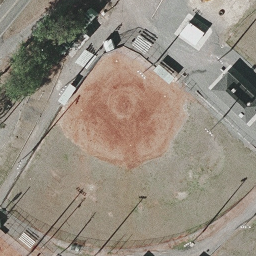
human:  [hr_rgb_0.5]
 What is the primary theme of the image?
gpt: baseball diamond